Question: Situation: SQL Server 2008 query calling a stored procedure on Informix IDS 11.7
I need to capture all returned data from 'N'SELECT *' in a variable using dynamic SQL (do not want in a temp table).
What works: data is returned fine from Informix, but I need it in a column name for a form.
What I've tried:
1. N'SELECT @Credit = * does not work as there is no column name from the Informix SP to refer to as in N'SELECT @Credit = cx.SP_Credit
2. Tried a linked server using OpenQuery but actually have more trouble with that -- can't get data from Informix returned.
Generic code:
'''
DECLARE @parameter NVARCHAR(32)
DECLARE @Credit NVARCHAR (32)
SET @parameter = N'@Credit NVARCHAR (32) OUTPUT'
DECLARE @SQL_TEXT NVARCHAR(1000)
SET @SQL_TEXT = N'Select * from OPENROWSET ( ''MSDASQL'' , ''DSN=Informix_DB'' , ''execute procedure an_informix_stored_procedure ("parameter1", "parameter2")'') as cx'
EXECUTE sp_executesql
@SQL_TEXT,
@parameter,
@Credit OUTPUT;
select @Credit as credit;
'''
Results so far (I want the "1-3" stored in the Credit column that is currently NULL):

Ideas? Thanks.
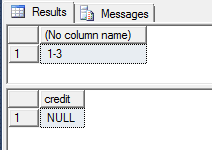
Answer: Try this:
'''
DECLARE @parameter NVARCHAR(32)
DECLARE @Credit NVARCHAR (32)
SET @parameter = N'@CreditOut NVARCHAR (32) OUTPUT'
DECLARE @SQL_TEXT NVARCHAR(1000)
SET @SQL_TEXT = N'SET @CreditOut = (Select * from OPENROWSET ( ''MSDASQL'' , ''DSN=Informix_DB'' , ''execute procedure an_informix_stored_procedure ("parameter1", "parameter2")'') as cx)'
EXECUTE sp_executesql
@SQL_TEXT,
@parameter,
@CreditOut = @Credit OUTPUT;
select @Credit as credit;
'''